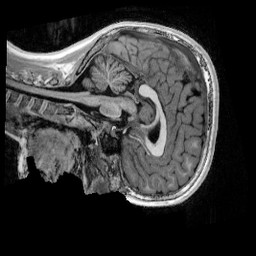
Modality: UNIT1_denoised
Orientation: sagittal
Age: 9
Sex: female
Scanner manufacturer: siemens
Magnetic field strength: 3 T
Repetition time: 4 s
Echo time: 0.00303 s